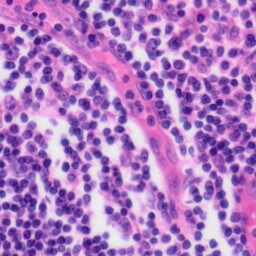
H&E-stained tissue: Tonsil